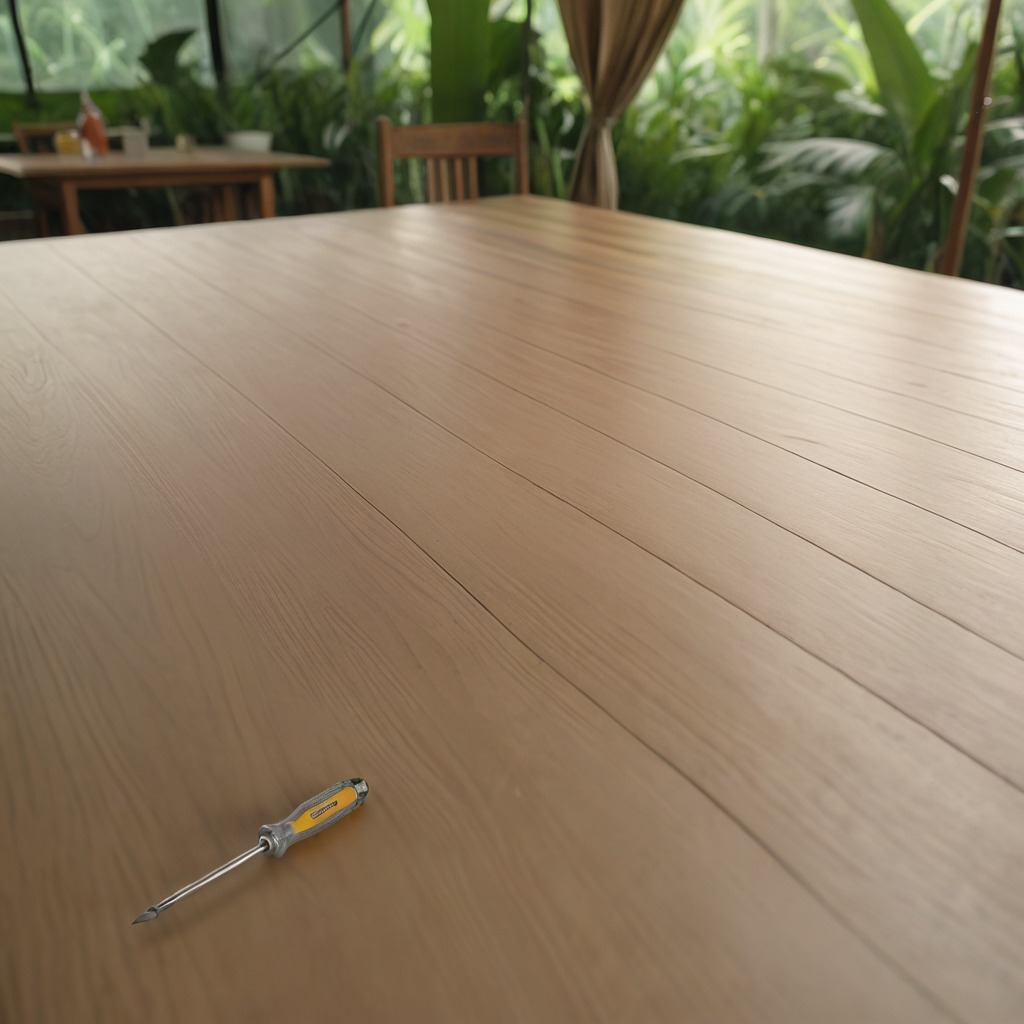
A screwdriver is lying on the wooden table.